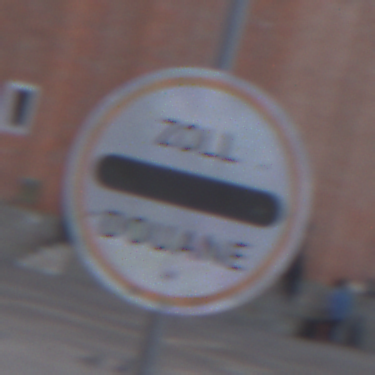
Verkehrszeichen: Zollstelle
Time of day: SunriseSunset
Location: Outdoor (Urban)
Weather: PartlyCloudy
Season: NotSpecified
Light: Natural